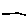
Label: line